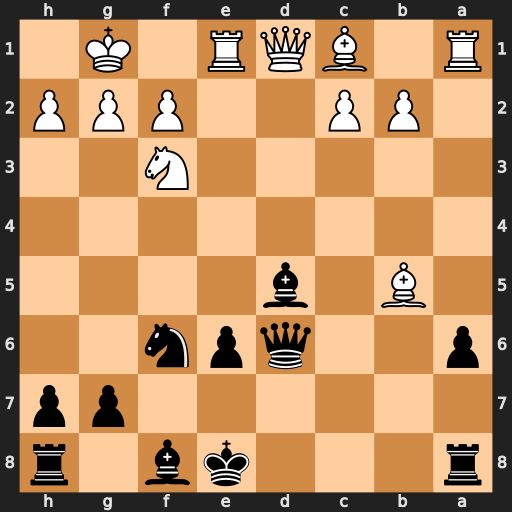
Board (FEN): r3kb1r/6pp/p2qpn2/1B1b4/8/5N2/1PP2PPP/R1BQR1K1
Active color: b
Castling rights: kq
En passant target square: -
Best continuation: axb5 Rxa8+ Bxa8 Qxd6 Bxd6